Question: Using C# regex i have sent modelState object to the java script and add it in the var type temp. Now this object have multiple arrays with in.

One way is to specify the key and get all error msgs from this object like
'''
{{modelState["employee.FirstName"][0]}}
{{modelState["employee.Email"][0]}}
{{modelState[".............."][0]}}
'''
There are almost 8 to 10 key pairs that maybe returns and will take time to write all key value. How do i iterate from this arrays inside object and get all the errors with out specifying the key value.
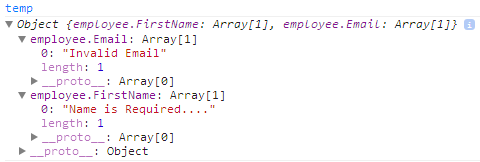
Answer: You could:
'''
var allErrors = [];
$.each( modelState, function( name, errors ){
allErrors = allErrors.concat(errors);
} );
'''